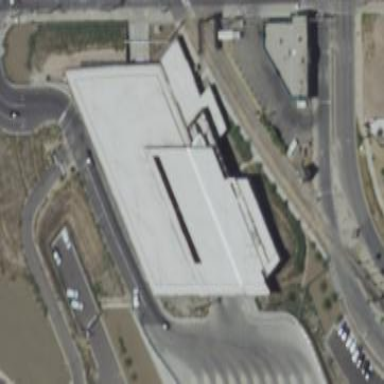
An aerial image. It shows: View of roof of building.